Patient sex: M
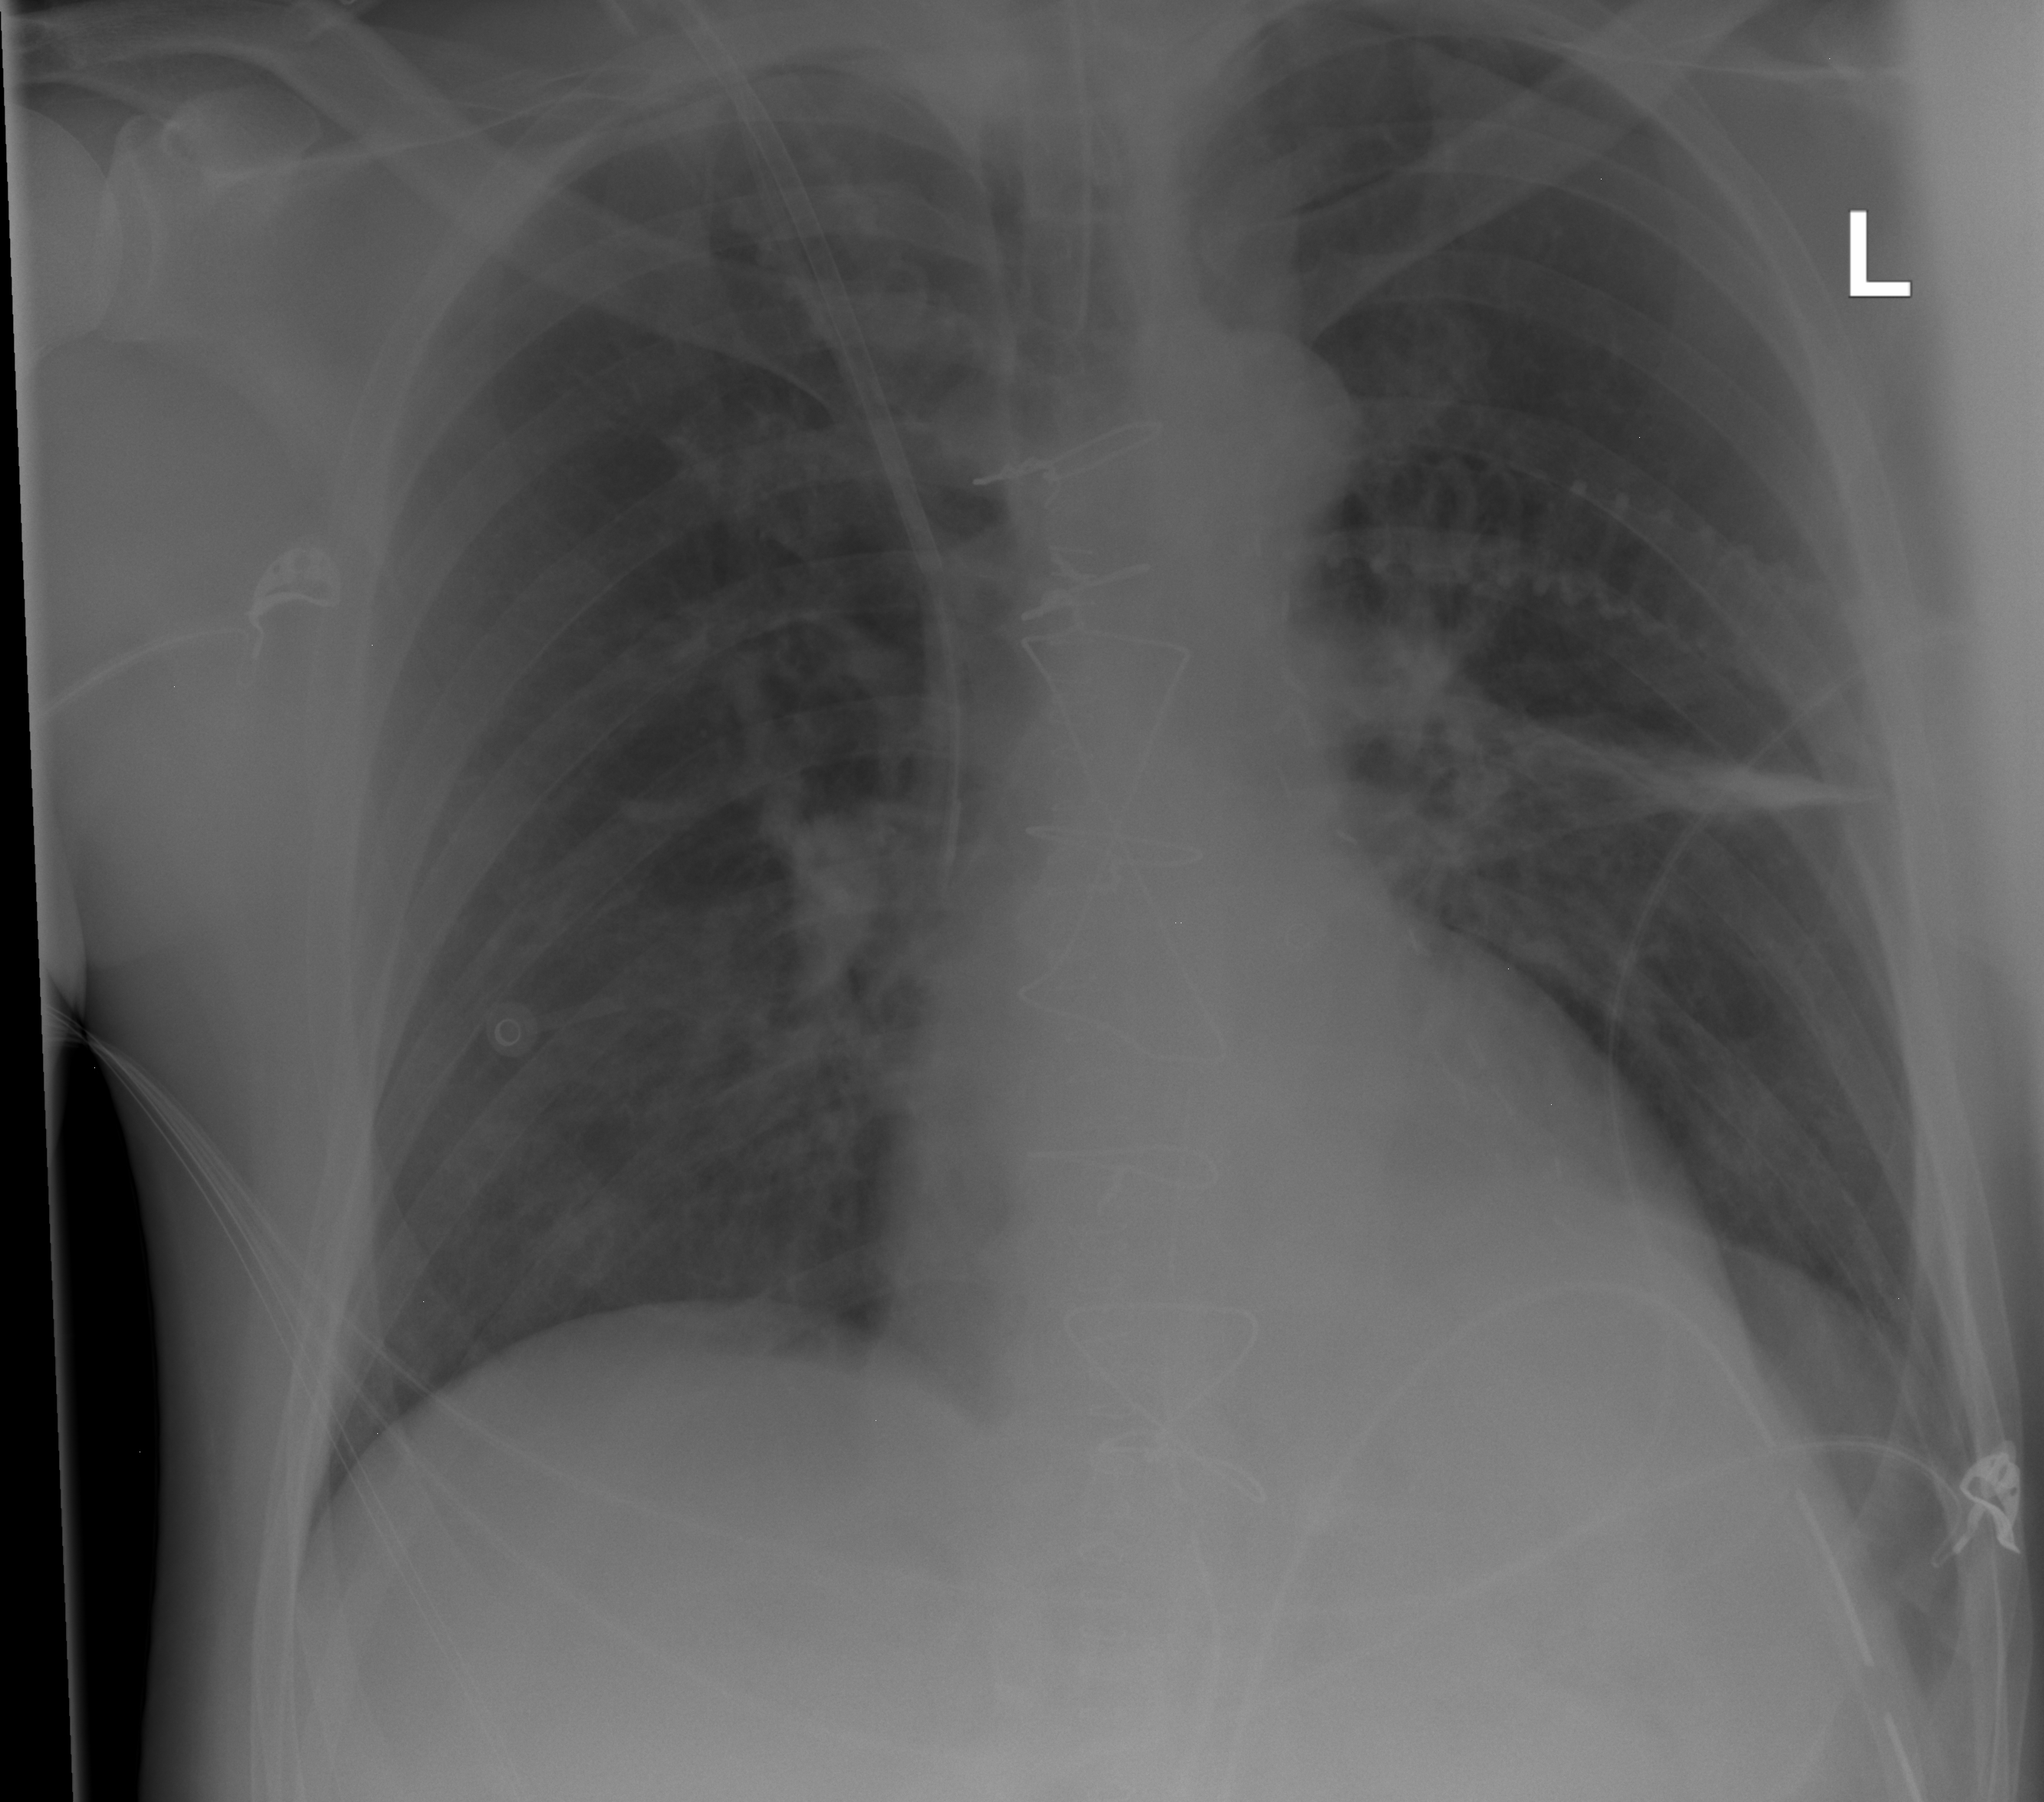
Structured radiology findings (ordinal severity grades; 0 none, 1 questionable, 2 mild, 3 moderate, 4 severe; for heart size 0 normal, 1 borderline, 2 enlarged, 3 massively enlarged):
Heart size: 2
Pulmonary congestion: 2
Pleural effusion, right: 0
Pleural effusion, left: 0
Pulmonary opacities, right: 0
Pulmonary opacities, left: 0
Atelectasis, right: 0
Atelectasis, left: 2